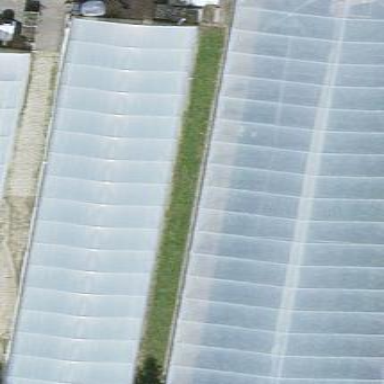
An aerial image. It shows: Greenhouse.